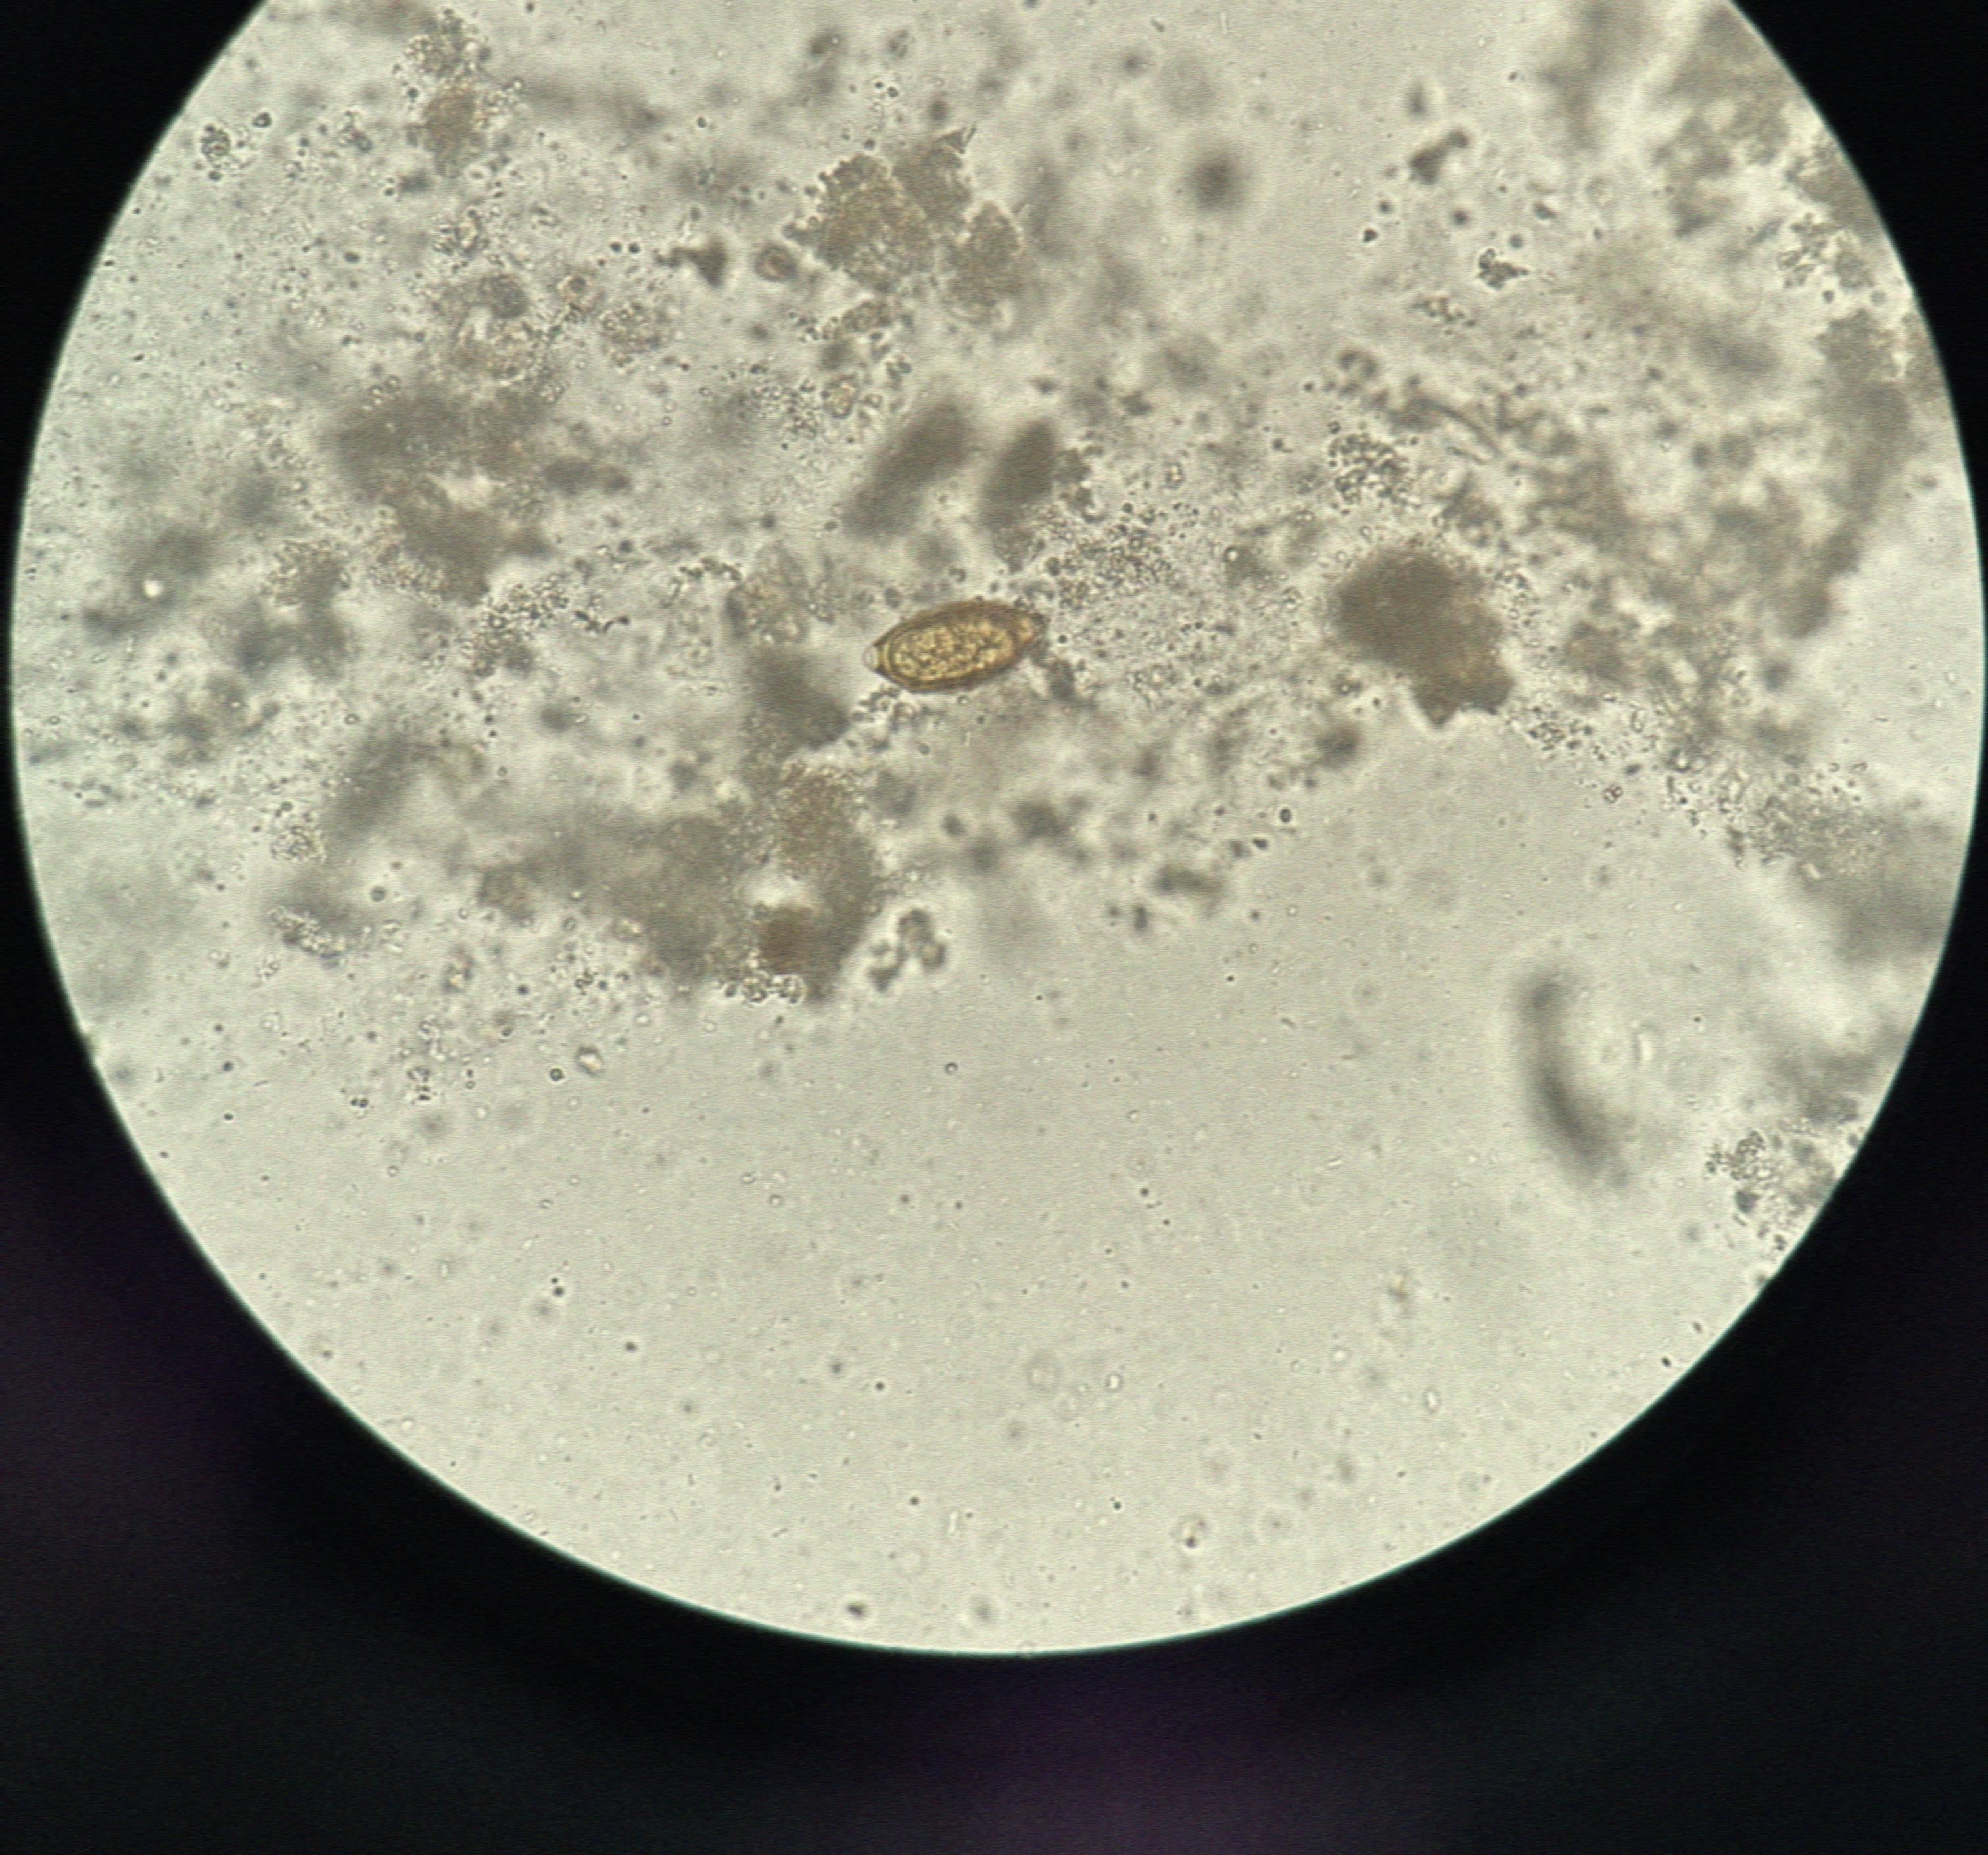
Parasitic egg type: Trichuris trichiura